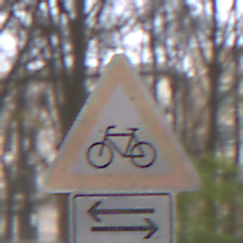
Verkehrszeichen: RadverkehrRechts
Zusatzzeichen unten: RichtungsangabeDurchPfeile7
Umgebung: Outdoor, Nature
Tageszeit: Midday
Wetter: Overcast
Licht: Natural
Jahreszeit: NotSpecified
Kontrast: LowContrast